Aerial crown-view tile of a tropical tree (Barro Colorado Island, Panama), acquired 20241216:
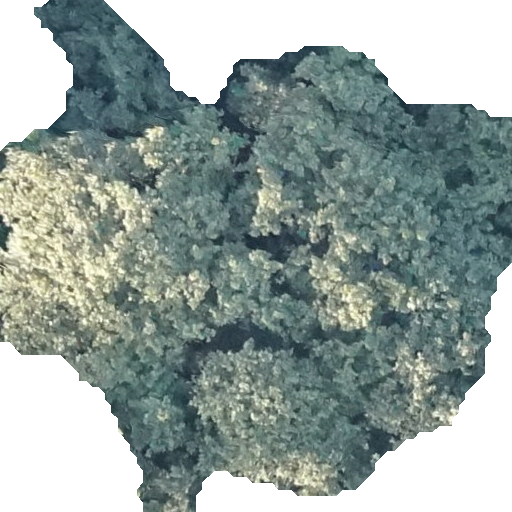
Species: Apeiba membranacea
GBIF accepted scientific name: Apeiba membranacea
Crown area: 281.192 m²